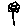
Label: flower